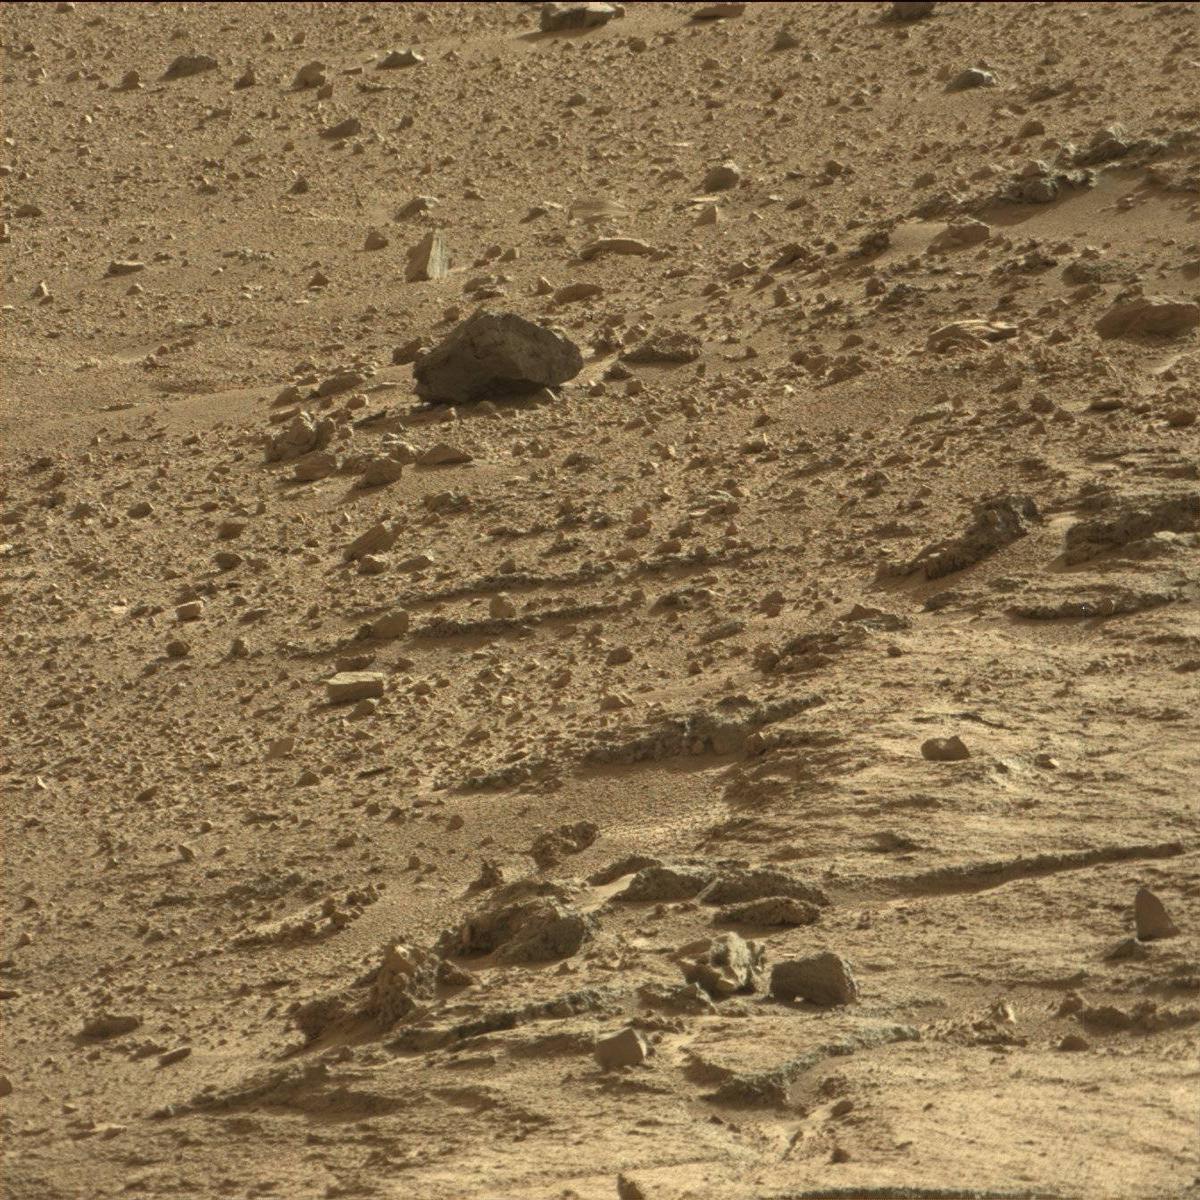
Terrain classes present: Bedrock, Rock, Sand / Soil